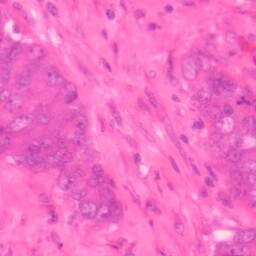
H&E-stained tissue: Colon